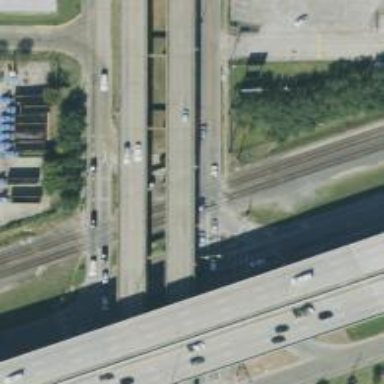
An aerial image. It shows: Primary link highway.